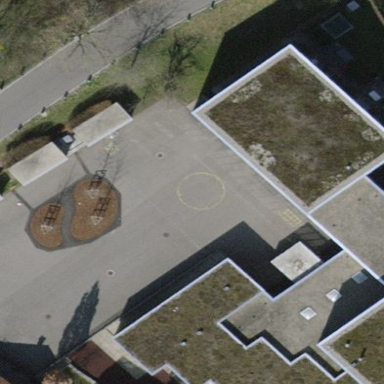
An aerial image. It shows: School.